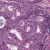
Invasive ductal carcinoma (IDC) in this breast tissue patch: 0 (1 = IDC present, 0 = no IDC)